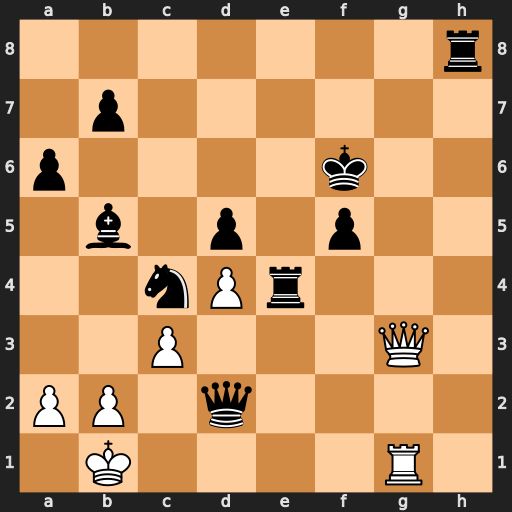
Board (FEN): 7r/1p6/p4k2/1b1p1p2/2nPr3/2P3Q1/PP1q4/1K4R1
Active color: w
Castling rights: -
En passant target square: -
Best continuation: Qg7+ Ke6 Rg6#